Field crop: maize
Growth stage: 2
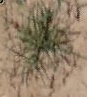
Species: salsola